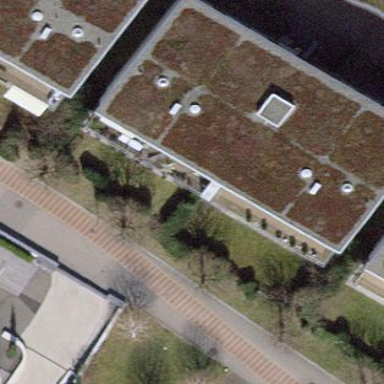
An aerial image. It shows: White apartment building with flat roof.